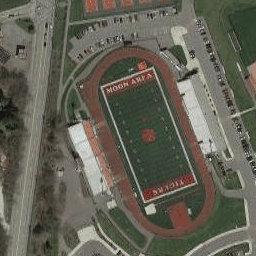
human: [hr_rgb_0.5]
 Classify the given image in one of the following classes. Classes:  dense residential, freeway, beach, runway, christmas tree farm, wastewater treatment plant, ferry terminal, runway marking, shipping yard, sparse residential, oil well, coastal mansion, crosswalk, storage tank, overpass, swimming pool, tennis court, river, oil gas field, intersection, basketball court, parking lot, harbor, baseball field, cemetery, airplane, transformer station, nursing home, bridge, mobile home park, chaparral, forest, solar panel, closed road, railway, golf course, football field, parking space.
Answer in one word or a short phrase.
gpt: football field